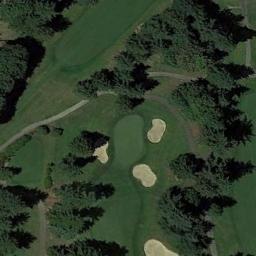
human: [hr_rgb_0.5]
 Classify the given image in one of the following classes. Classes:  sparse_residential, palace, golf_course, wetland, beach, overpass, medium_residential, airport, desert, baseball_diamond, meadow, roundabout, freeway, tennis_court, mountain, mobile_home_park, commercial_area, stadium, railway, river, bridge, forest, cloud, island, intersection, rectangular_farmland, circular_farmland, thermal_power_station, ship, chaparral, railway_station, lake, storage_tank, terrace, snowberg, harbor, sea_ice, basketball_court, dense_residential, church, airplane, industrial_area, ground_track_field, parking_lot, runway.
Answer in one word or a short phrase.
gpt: golf_course